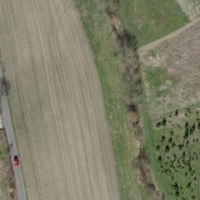
EUNIS habitat code: 52
Species observed at this site:
Cornus sanguinea